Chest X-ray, PA view. Patient: 61 years old, sex M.
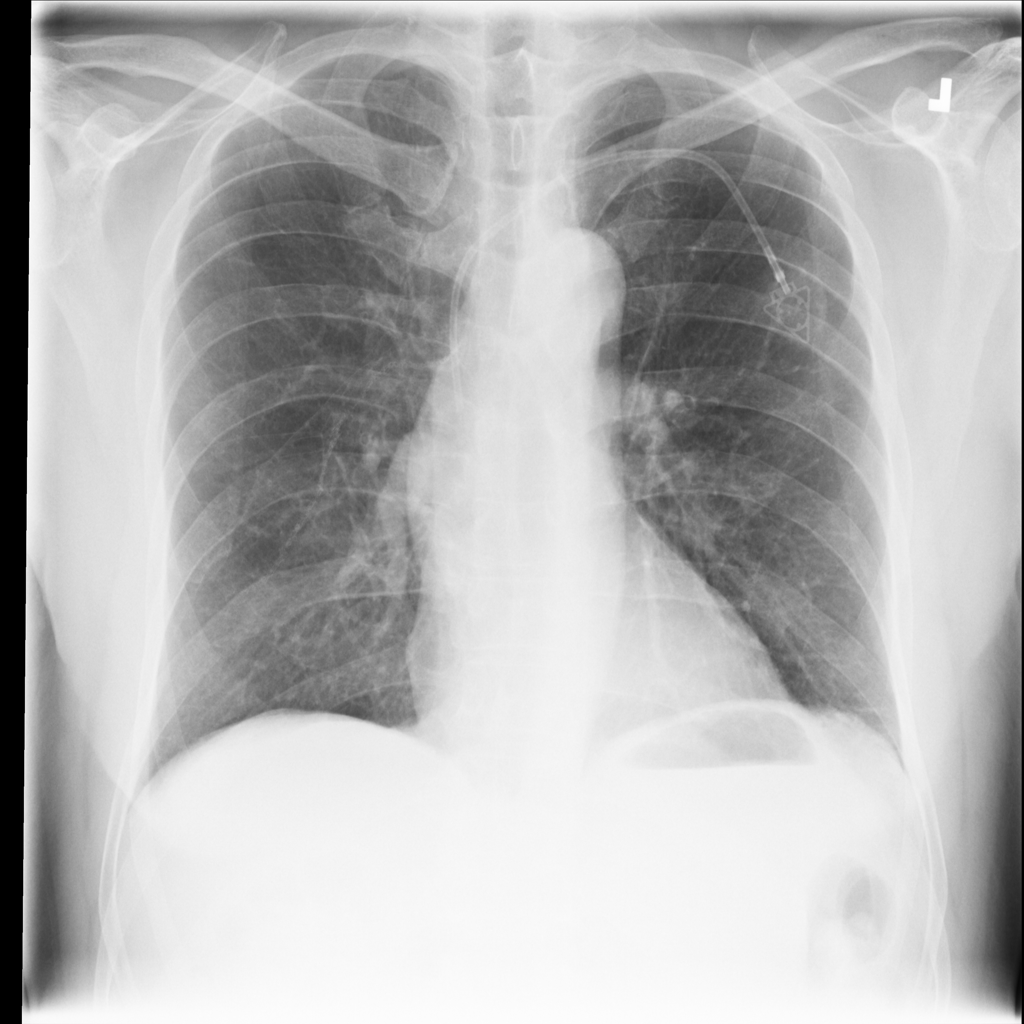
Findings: No Finding